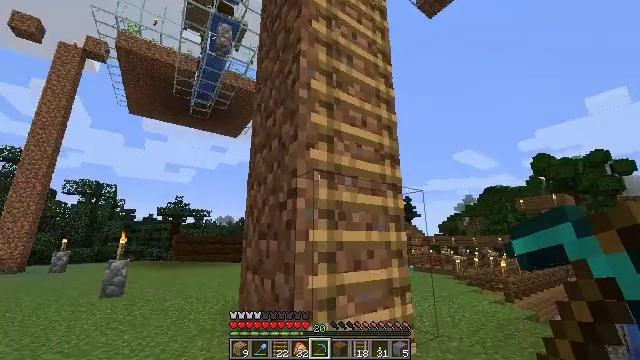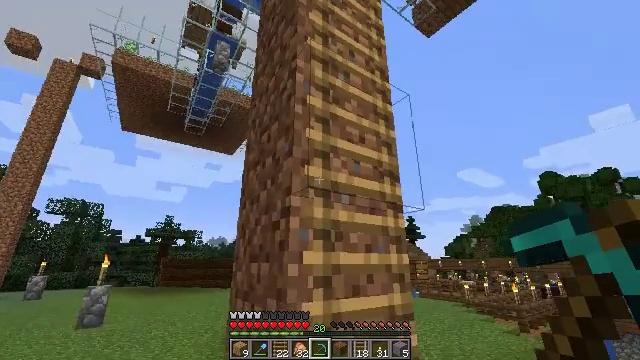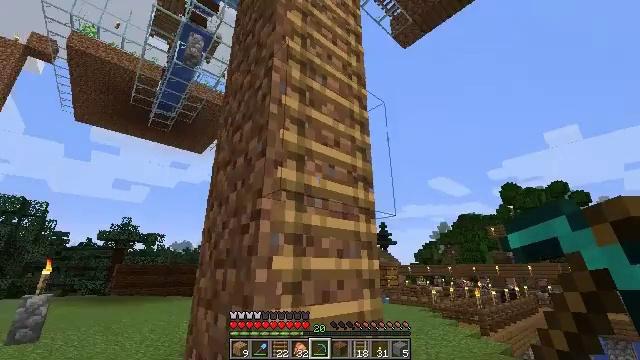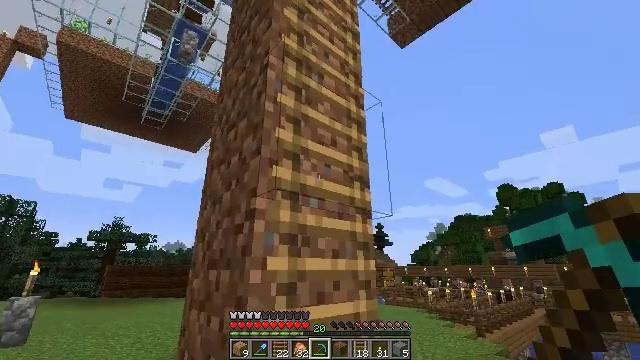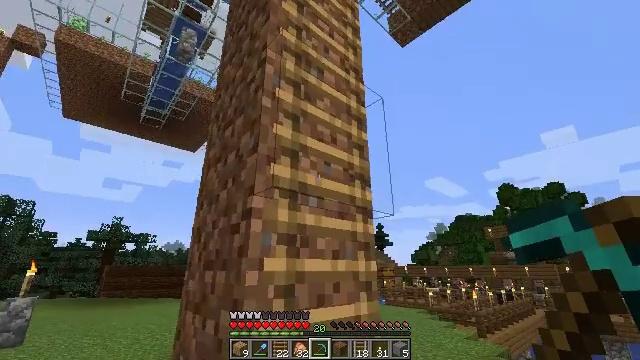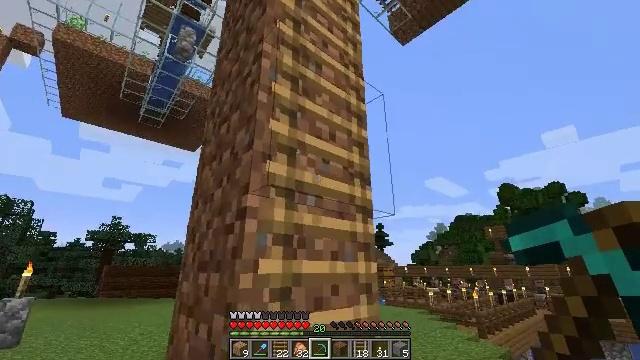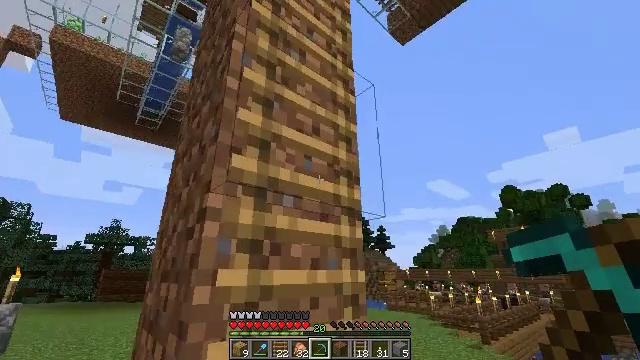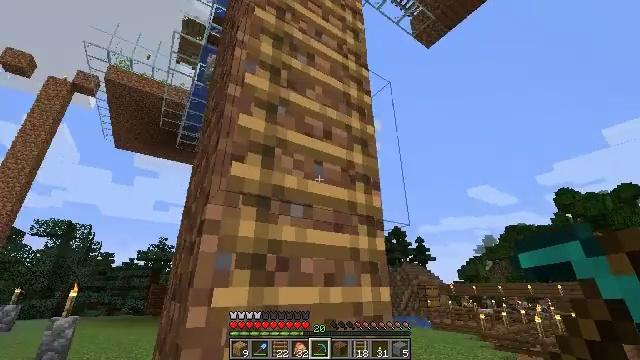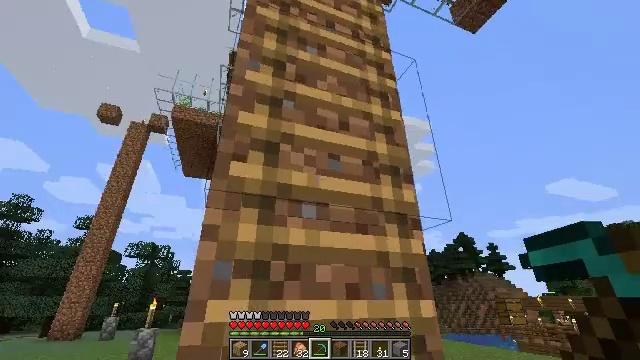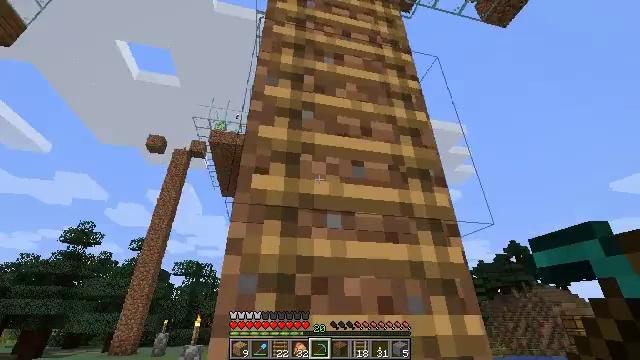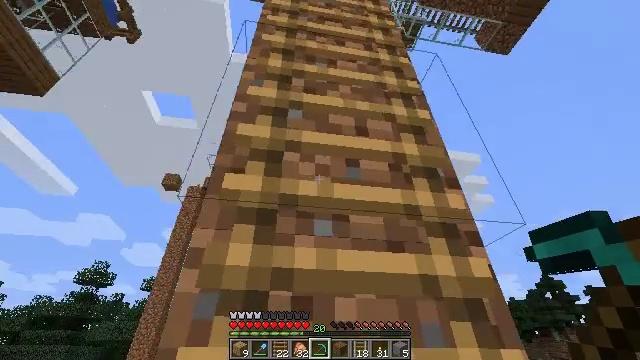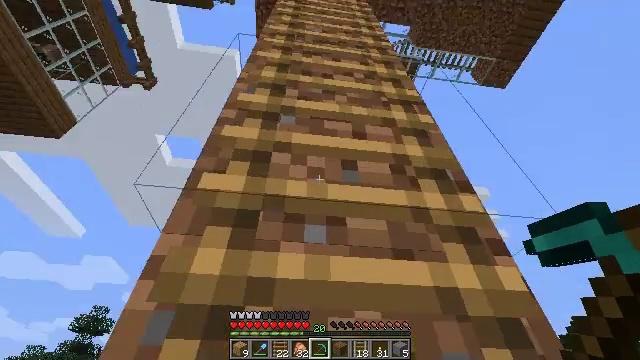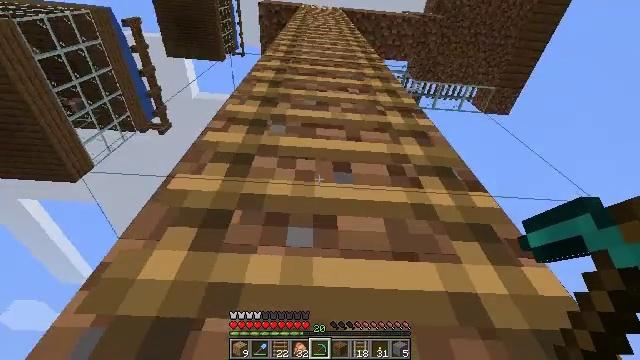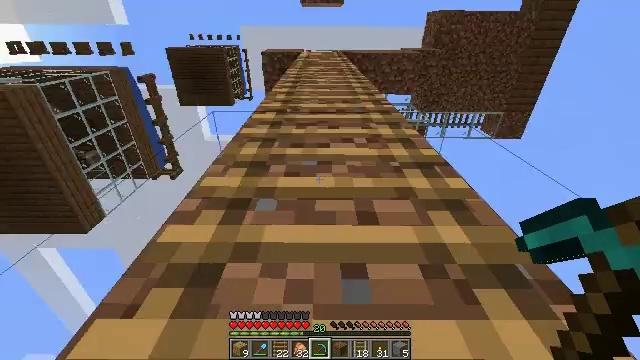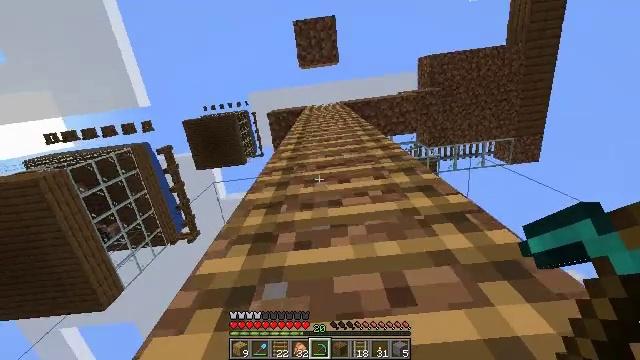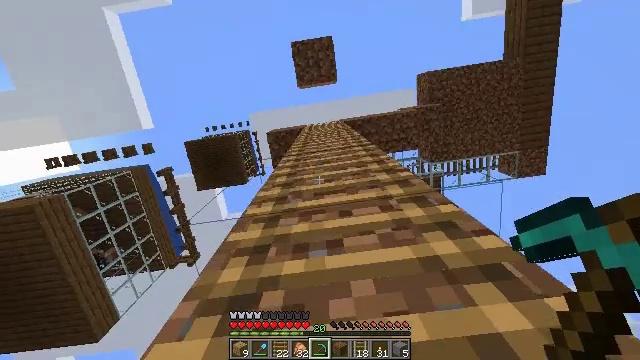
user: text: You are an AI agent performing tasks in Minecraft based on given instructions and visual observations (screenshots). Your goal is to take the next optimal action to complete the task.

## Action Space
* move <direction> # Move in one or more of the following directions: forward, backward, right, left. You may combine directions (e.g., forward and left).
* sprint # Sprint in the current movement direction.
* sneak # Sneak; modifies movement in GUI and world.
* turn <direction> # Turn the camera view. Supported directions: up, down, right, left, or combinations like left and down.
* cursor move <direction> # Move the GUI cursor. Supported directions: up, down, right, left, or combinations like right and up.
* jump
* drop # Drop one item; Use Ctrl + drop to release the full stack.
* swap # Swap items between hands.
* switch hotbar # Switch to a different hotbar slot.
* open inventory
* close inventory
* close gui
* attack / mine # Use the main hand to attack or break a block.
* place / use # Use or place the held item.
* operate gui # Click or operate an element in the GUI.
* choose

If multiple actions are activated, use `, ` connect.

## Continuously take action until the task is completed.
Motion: motion action
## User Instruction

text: Smelt some clay in the furnace to produce a brick.
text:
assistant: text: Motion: turn up
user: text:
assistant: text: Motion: turn right
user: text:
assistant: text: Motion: no_op
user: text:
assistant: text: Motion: move forward
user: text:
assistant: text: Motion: move forward and move right
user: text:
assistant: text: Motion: move forward and move right
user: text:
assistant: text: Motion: move forward and move right, turn left and up
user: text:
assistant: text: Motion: move forward and move right, turn left and up
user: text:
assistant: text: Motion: move forward, turn left and up
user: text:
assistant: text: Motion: move forward, turn left and up
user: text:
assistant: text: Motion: move forward, turn left and up
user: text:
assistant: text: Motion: move forward, turn left and up
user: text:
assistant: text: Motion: move forward, turn left and up, jump
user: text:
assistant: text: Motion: move forward, turn left and up, jump
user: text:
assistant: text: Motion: move forward, turn left and up, jump
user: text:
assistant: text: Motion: move forward, turn up, jump
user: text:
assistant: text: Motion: move forward, jump
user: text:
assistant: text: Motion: move forward, jump
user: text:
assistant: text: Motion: move forward, jump
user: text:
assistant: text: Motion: move forward, sprint, jump
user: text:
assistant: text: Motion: move forward, sprint, jump
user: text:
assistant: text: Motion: move forward, sprint, jump
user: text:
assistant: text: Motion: move forward, sprint, turn down, jump
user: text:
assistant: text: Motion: move forward, turn right and down, jump
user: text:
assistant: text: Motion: move forward, jump
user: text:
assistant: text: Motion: move forward, turn right, jump
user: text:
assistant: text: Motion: move forward, turn right, jump
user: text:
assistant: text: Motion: move forward, sprint, turn right, jump
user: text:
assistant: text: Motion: move forward, sprint, turn right, jump
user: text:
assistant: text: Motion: move forward, sprint, jump